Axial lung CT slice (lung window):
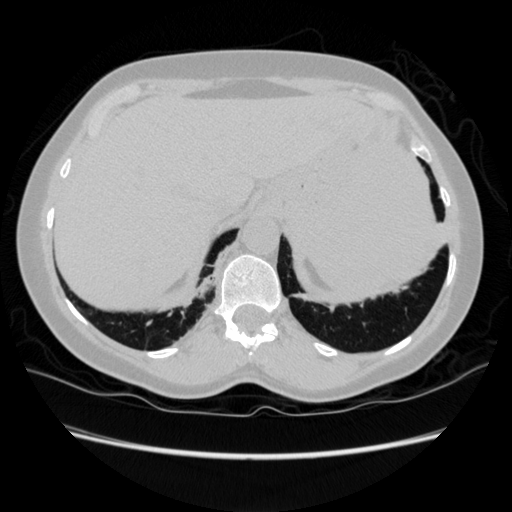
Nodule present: no